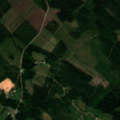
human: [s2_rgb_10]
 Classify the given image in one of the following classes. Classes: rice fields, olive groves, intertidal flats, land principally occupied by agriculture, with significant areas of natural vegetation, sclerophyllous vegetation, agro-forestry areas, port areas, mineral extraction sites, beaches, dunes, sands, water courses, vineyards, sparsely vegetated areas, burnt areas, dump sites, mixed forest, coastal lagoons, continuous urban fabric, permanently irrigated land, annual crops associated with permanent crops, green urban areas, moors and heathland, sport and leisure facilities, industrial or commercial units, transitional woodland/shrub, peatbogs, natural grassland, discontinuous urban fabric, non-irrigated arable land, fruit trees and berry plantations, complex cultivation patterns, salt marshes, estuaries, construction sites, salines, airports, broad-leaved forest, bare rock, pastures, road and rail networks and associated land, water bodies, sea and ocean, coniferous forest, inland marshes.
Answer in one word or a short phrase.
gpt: coniferous forest, mixed forest, transitional woodland/shrub